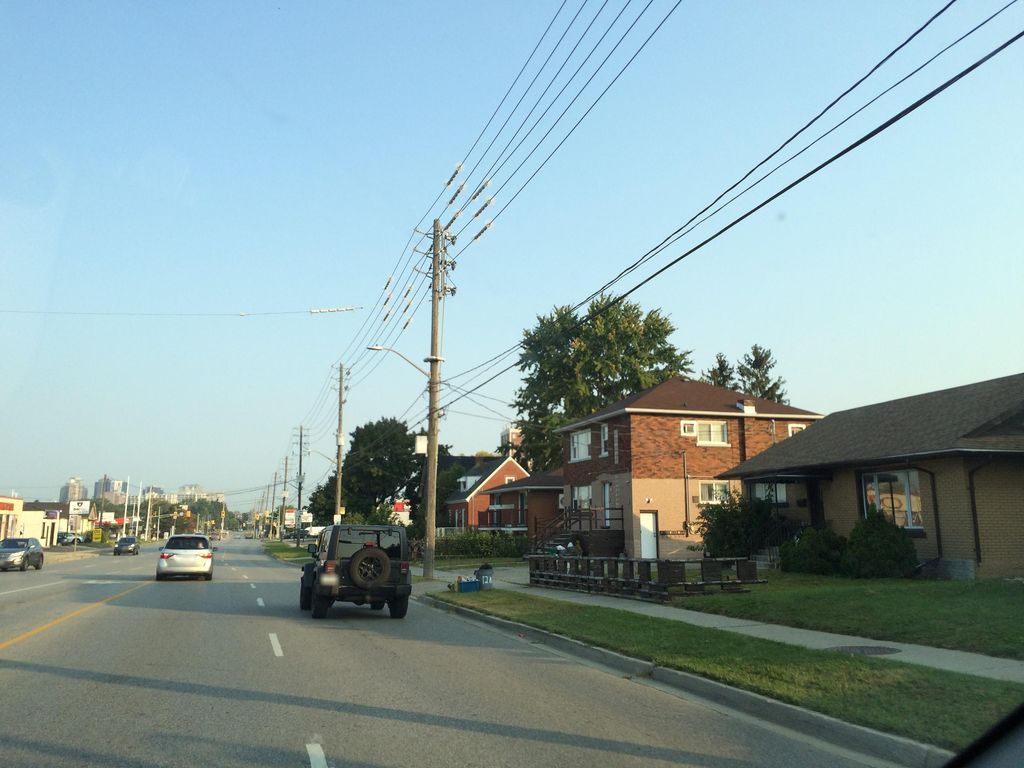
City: kitchener-waterloo